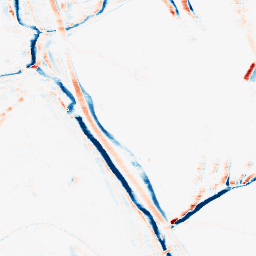
Category: morphological
Decomposition family: morphological_rect
Decomposition parameters: operation: average
width: 10
height: 3
Upsampling method: bicubic
Upsampling parameters: scale: 4
Upsampling scale: 4